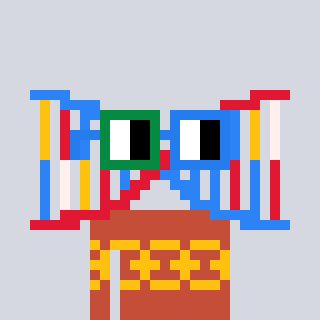
a pixel art character with square green and blue glasses, a dna-shaped head and a rust-colored body on a cool background